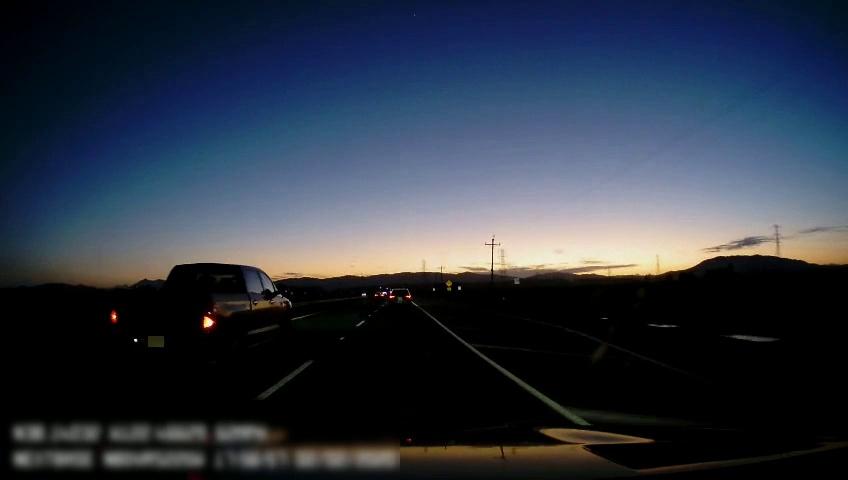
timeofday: Dusk/Dawn/Twilight
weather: Sunny
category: Drivable Space
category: Vehicles | SUV
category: Vehicles | Truck
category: Lanes | Alternate Lane
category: Lanes | Current Lane
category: Lanes | Current Lane
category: Lanes | Alternate Lane